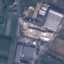
Land use / land cover: Industrial